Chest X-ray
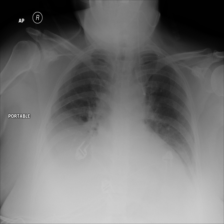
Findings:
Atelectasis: negative
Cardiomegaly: negative
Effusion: negative
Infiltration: negative
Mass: negative
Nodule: negative
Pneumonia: negative
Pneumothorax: negative
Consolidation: negative
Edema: negative
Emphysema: negative
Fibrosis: negative
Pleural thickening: negative
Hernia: negative